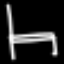
Label: chair